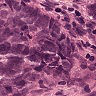
Metastatic tissue present: yes